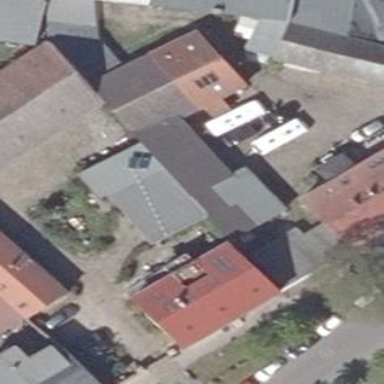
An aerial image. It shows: Residential building with skillion roof made of tar paper.